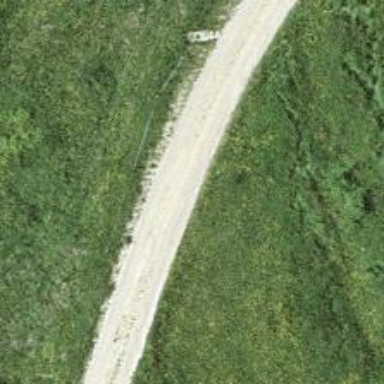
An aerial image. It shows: Service road with fine gravel surface.